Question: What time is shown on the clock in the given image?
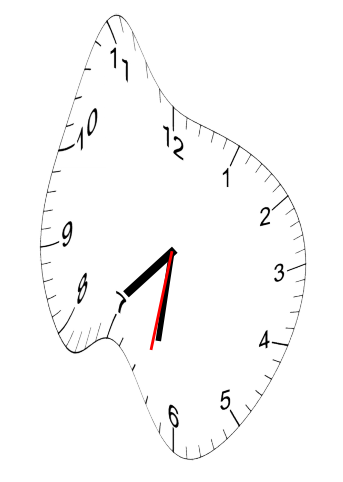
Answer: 07:31:32